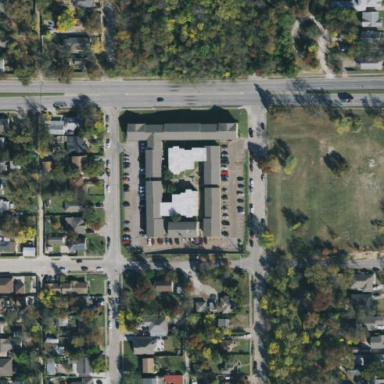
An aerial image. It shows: View of apartment building.